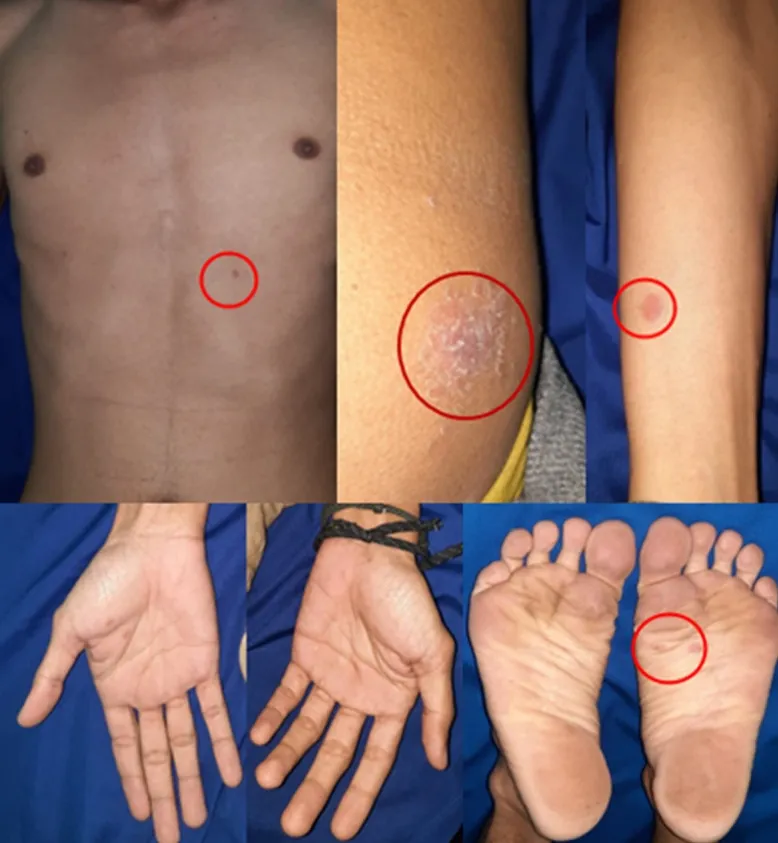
the clinical manifestations on the trunk and extremities.
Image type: medical_photograph (skin_photograph)